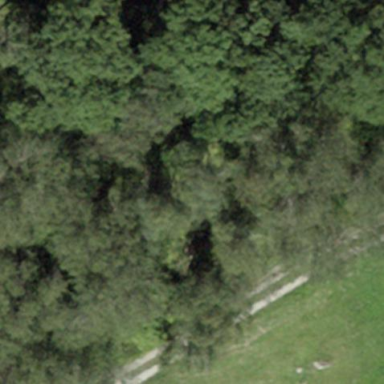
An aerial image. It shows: Forest area.